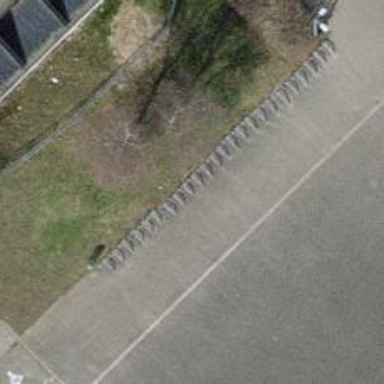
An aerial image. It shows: Bicycle parking area with wall loops.